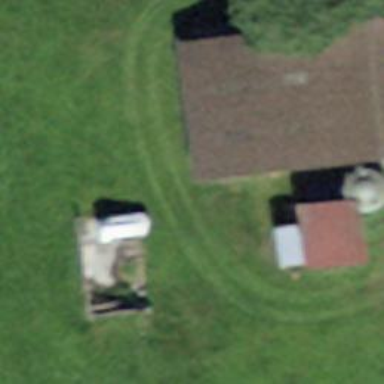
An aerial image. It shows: Rural barn.